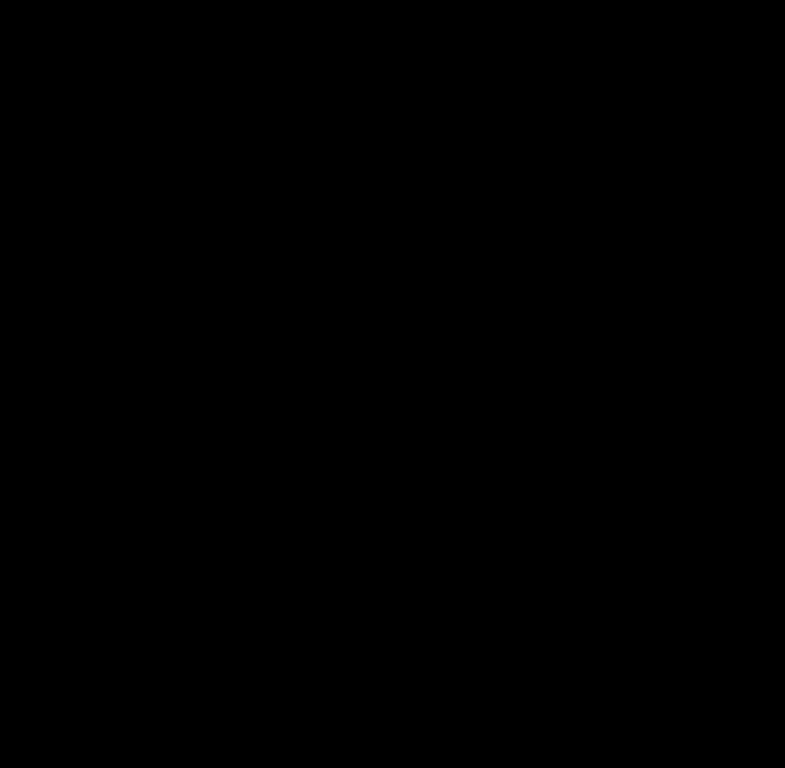
The song is an instrumental followed by a long pause. The song is medium tempo and features an electric guitar playing a solemn solo. The song is passionate and mysterious. The audio quality is poor.